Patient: sex F, age 68
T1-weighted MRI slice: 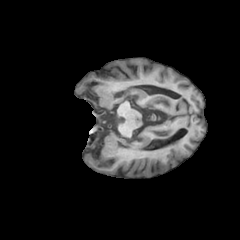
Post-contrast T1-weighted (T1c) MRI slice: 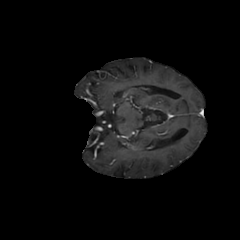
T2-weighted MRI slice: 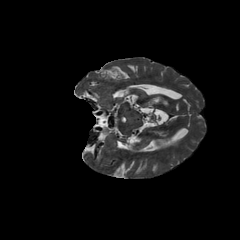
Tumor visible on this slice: no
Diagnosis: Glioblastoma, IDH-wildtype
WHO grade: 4